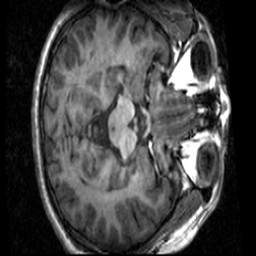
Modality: T1w
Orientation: axial
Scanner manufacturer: ge
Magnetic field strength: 3 T
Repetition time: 0.00904 s
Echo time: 0.00184 s